Question: I have a mysql database.
I have a php script, that connects to my database. My database consists of 3 tables, error, date, email address, as per the screenshot

my php query is as follows:
'''
<?php
mysql_connect("localhost", "username", "password") or die(mysql_error());
mysql_select_db("pmta_reporting") or die(mysql_error());
$result = mysql_query("SELECT * FROM microcompany WHERE date='2013-01-28' AND code='2.0.0'") or die(mysql_error());
$count= mysql_num_rows($result);
echo $count;
mysqli_close($con);
?>
'''
I would like to replace '2013-01-28' with yesterdays date and in that format Y-m-d.
How can I do this?
Any feedback would be appreciated
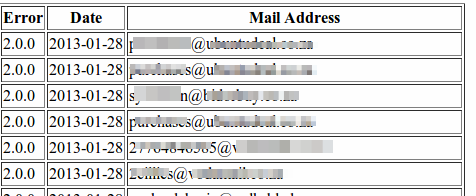
Answer: '''
$yesterday = date("Y-m-d", strtotime('-1 day'));
$result = mysql_query("SELECT * FROM microcompany WHERE date='$yesterday' AND code='2.0.0'") or die(mysql_error());
'''